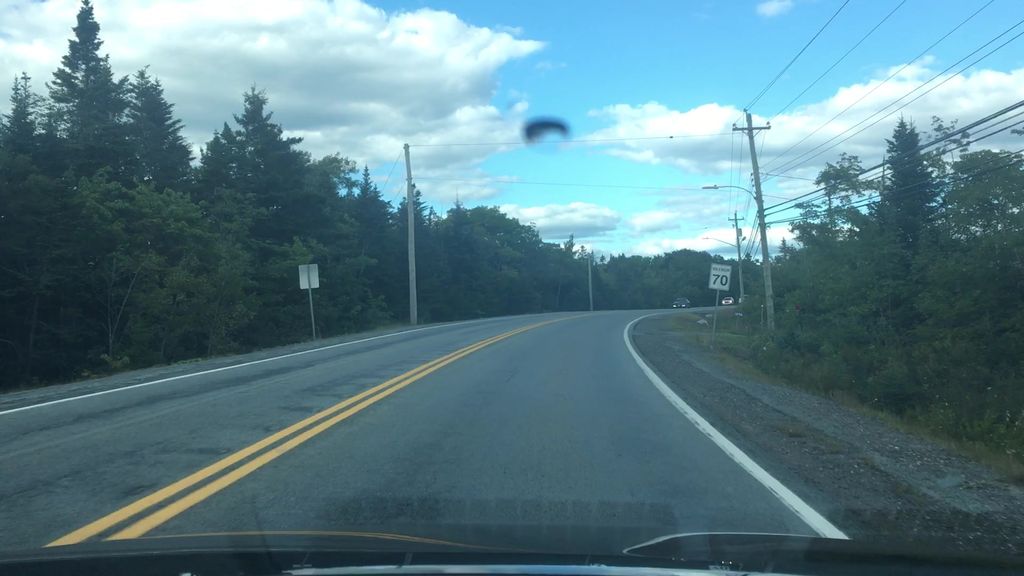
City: halifax